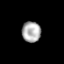
Tissue: prostate
Cell type: T cells
Senescence score: 0.342
Nuclear area (px): 381
Mean DAPI intensity: 173.588